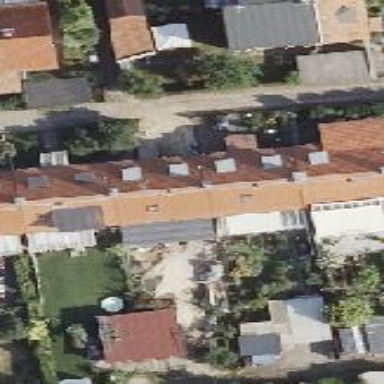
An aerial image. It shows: Terrace-style building with gabled roof.